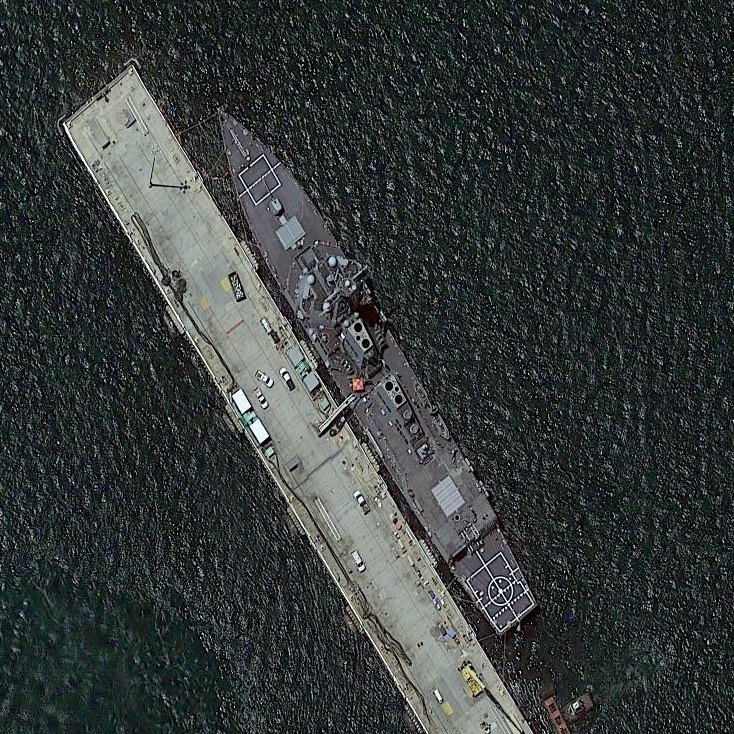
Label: destroyer